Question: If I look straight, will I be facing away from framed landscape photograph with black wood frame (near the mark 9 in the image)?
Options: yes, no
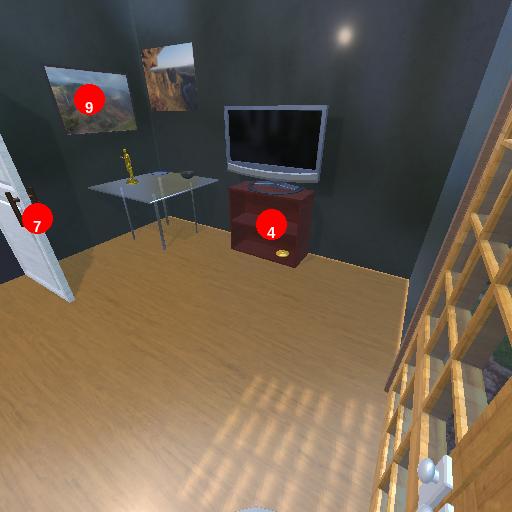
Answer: yes